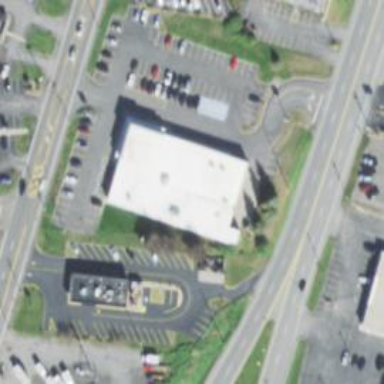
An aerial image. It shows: Supermarket building.